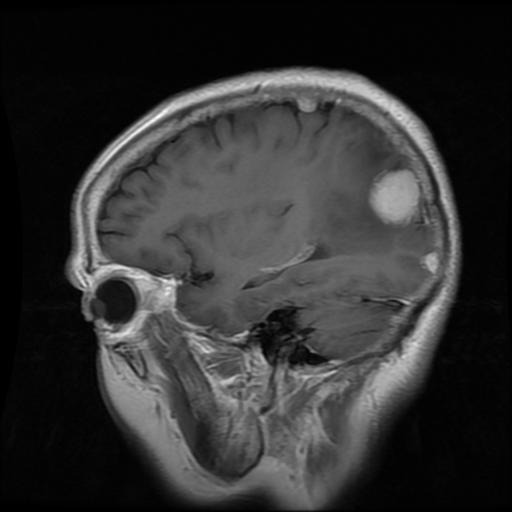
Label: meningioma